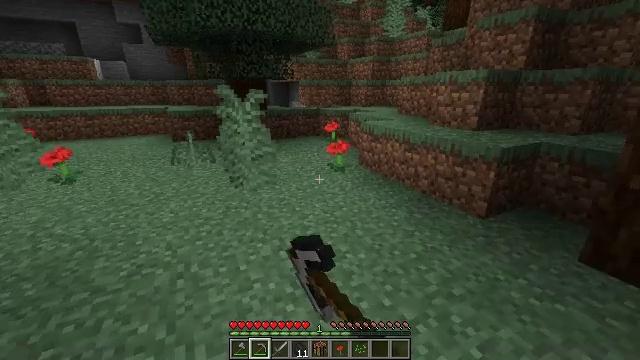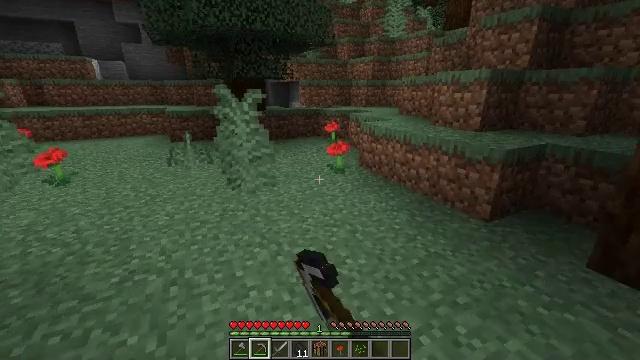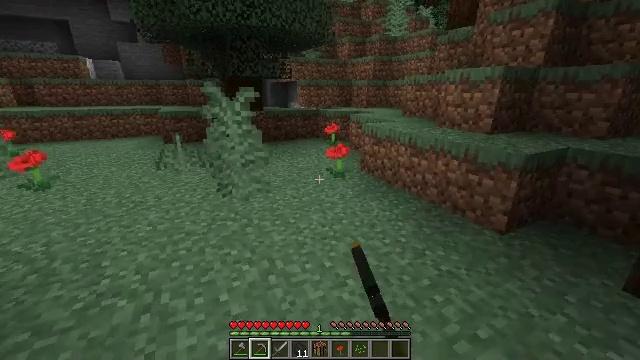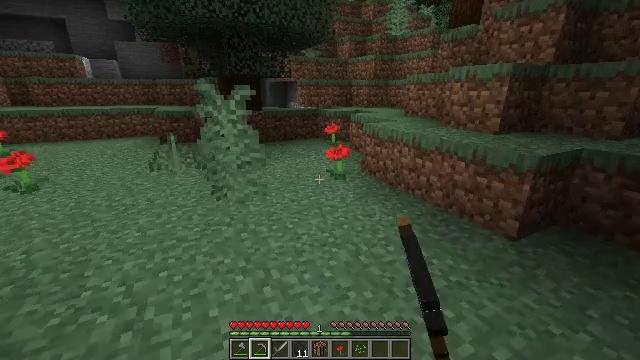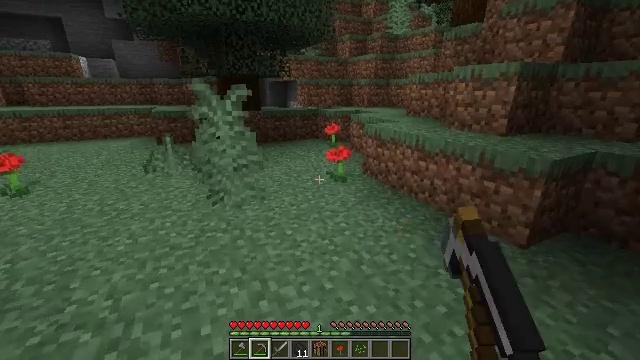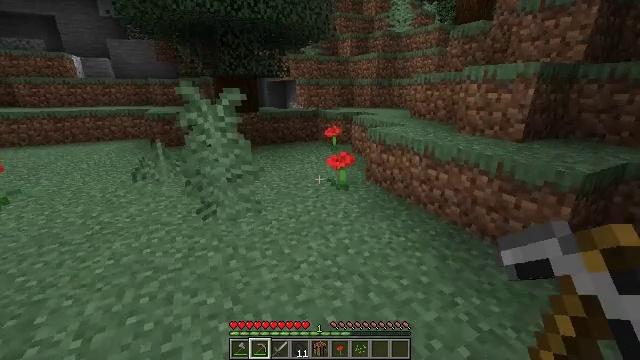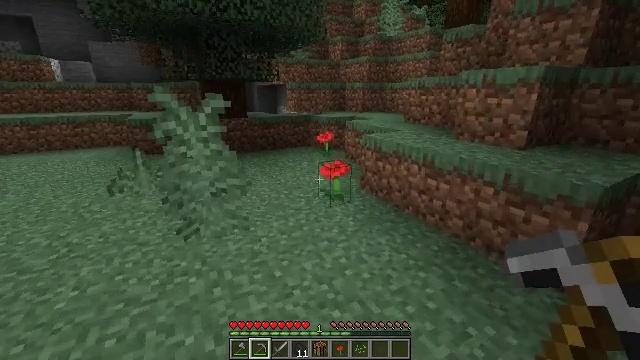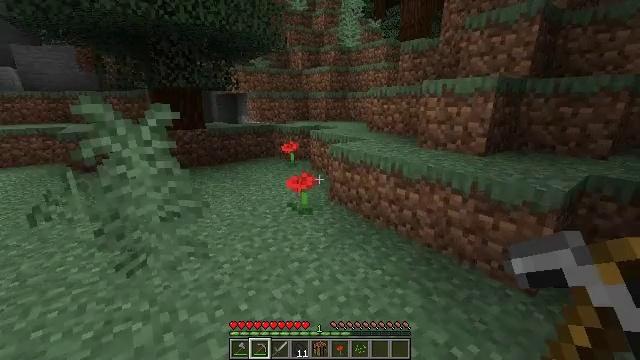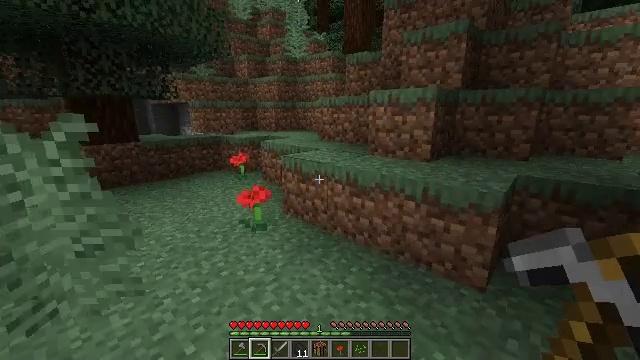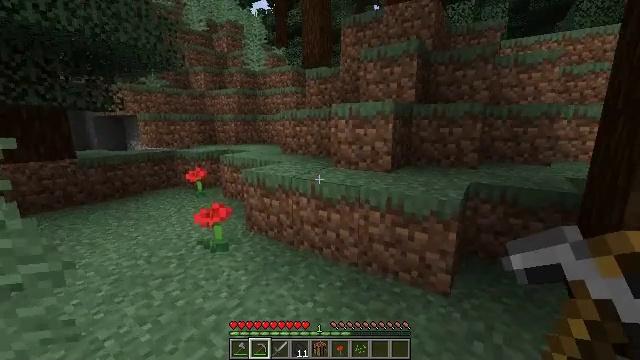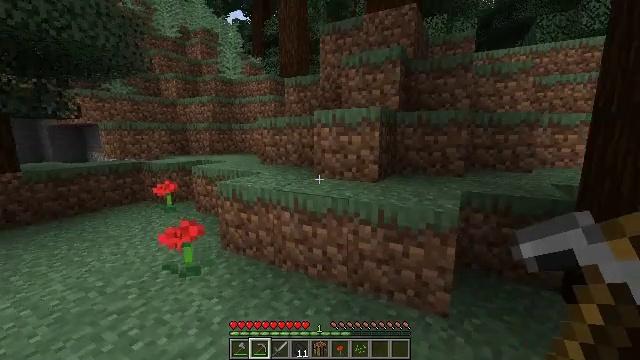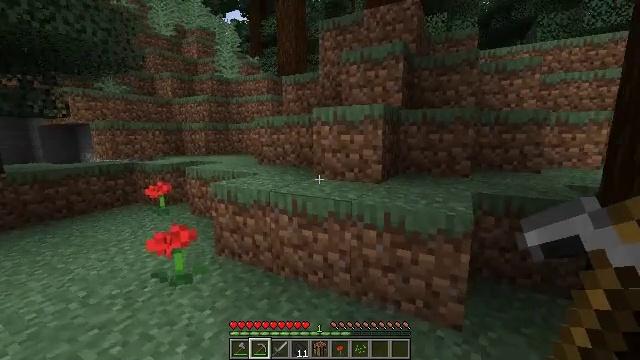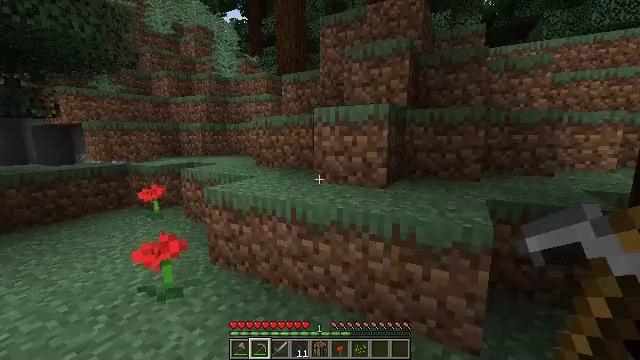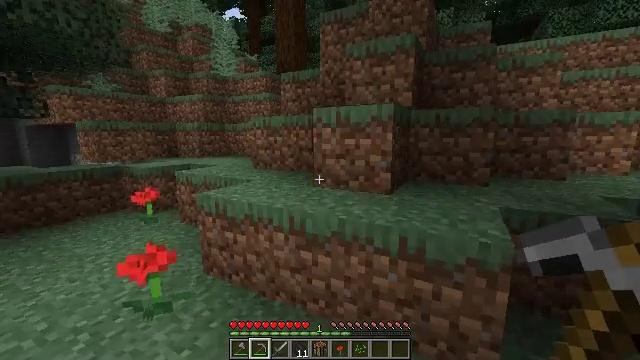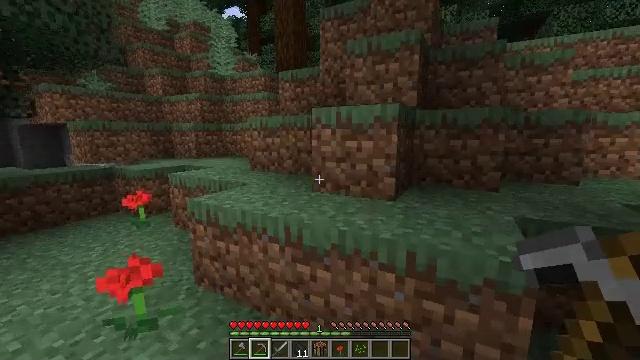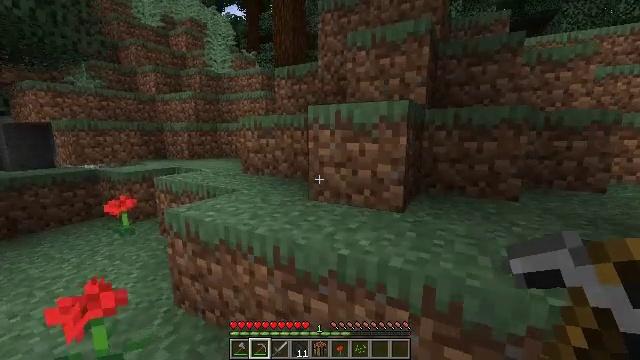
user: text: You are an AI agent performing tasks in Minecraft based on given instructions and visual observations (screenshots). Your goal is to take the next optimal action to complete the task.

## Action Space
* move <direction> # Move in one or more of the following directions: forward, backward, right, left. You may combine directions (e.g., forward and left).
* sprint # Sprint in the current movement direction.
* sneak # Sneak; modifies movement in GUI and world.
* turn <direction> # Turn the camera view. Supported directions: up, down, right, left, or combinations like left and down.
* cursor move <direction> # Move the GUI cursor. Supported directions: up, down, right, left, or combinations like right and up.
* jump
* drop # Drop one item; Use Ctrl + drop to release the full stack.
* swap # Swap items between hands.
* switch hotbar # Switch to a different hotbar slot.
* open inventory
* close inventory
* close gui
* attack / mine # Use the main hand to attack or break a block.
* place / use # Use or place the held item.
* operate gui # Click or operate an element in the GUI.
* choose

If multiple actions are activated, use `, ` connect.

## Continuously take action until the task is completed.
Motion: motion action
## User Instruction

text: Attack the large fern to gather it.
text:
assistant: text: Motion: move forward, attack / mine
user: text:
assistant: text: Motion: move forward
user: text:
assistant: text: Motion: move forward
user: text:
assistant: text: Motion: move forward
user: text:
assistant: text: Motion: move forward
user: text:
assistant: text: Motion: move forward, turn right
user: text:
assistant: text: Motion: move forward, turn right and up
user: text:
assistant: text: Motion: move forward, turn right and up
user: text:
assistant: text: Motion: move forward, turn right and up
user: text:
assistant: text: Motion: move forward, turn right and up
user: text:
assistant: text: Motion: move forward
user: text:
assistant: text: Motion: move forward
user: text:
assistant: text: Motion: move forward
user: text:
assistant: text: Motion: move forward
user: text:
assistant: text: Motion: move forward
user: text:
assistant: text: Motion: move forward, turn left and up
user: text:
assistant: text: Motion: move forward, turn left and up
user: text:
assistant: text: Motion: move forward, turn left
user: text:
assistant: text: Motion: move forward, jump
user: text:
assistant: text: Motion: move forward, jump
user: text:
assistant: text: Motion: move forward, jump
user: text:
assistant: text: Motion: move forward, jump
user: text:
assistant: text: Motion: move forward
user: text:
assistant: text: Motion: move forward
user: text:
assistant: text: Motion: move forward
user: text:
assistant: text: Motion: move forward
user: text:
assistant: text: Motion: move forward
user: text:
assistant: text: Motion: move forward
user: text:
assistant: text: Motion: move forward
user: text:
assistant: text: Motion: move forward